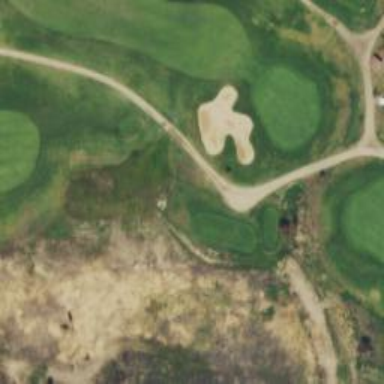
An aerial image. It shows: Service road used as golf cart path.